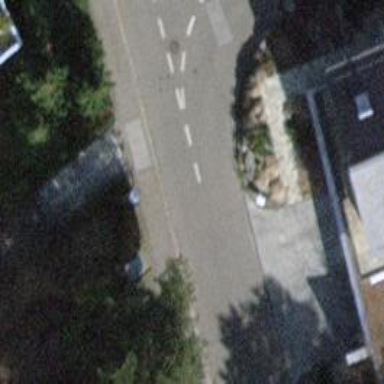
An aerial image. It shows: Asphalt sidewalk.